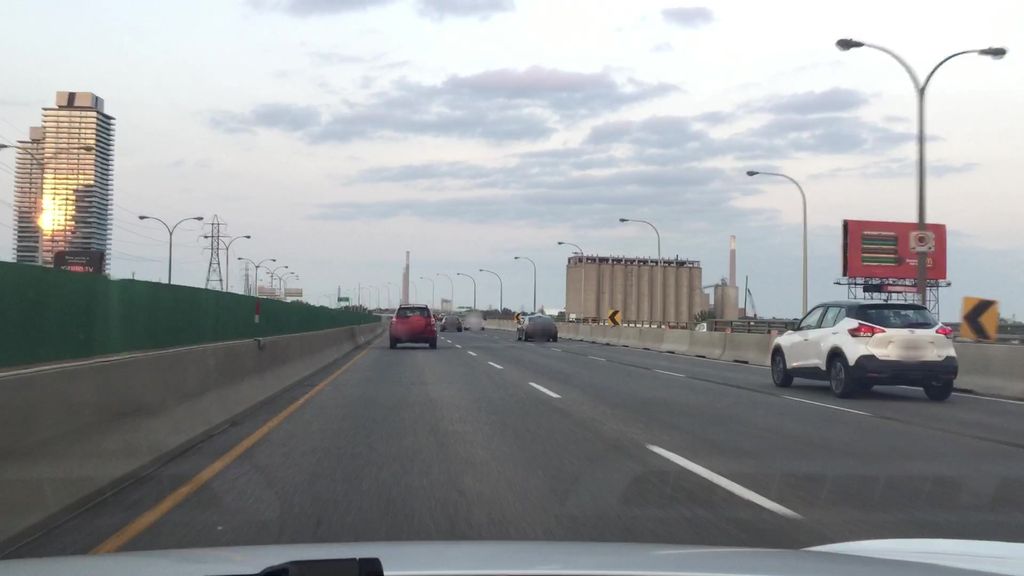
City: toronto